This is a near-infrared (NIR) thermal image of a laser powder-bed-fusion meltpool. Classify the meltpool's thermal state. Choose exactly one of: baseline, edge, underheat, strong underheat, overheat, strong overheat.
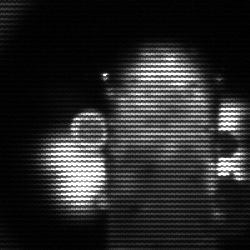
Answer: strong underheat